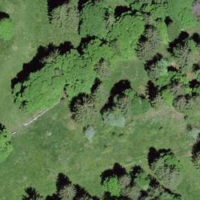
EUNIS habitat code: 41
Species observed at this site:
Fagus sylvatica